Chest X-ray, AP view. Patient: 76 years old, sex M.
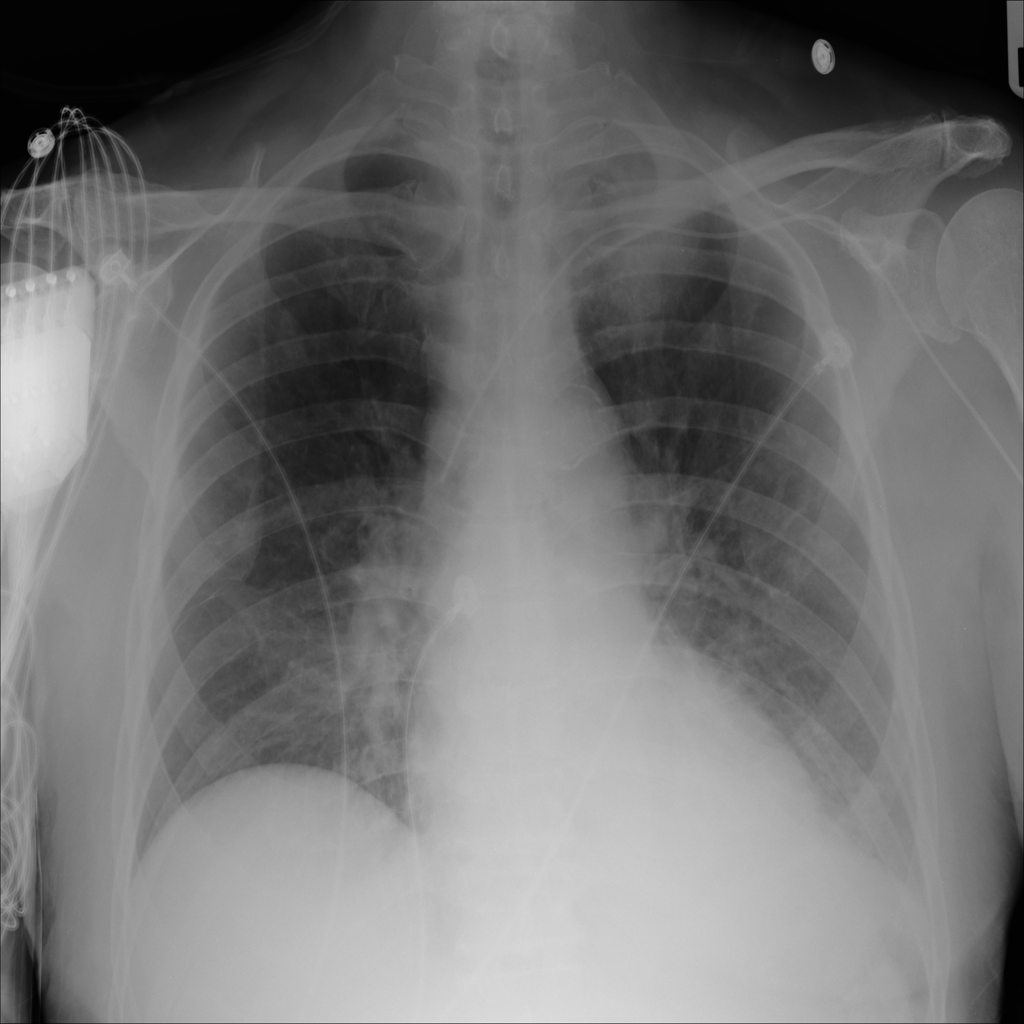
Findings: No Finding